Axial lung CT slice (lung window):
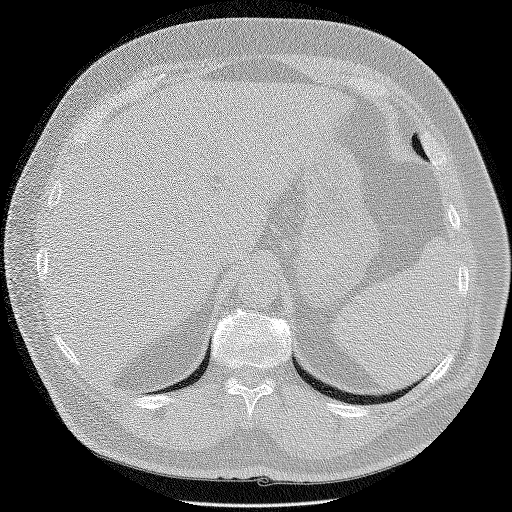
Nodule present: no